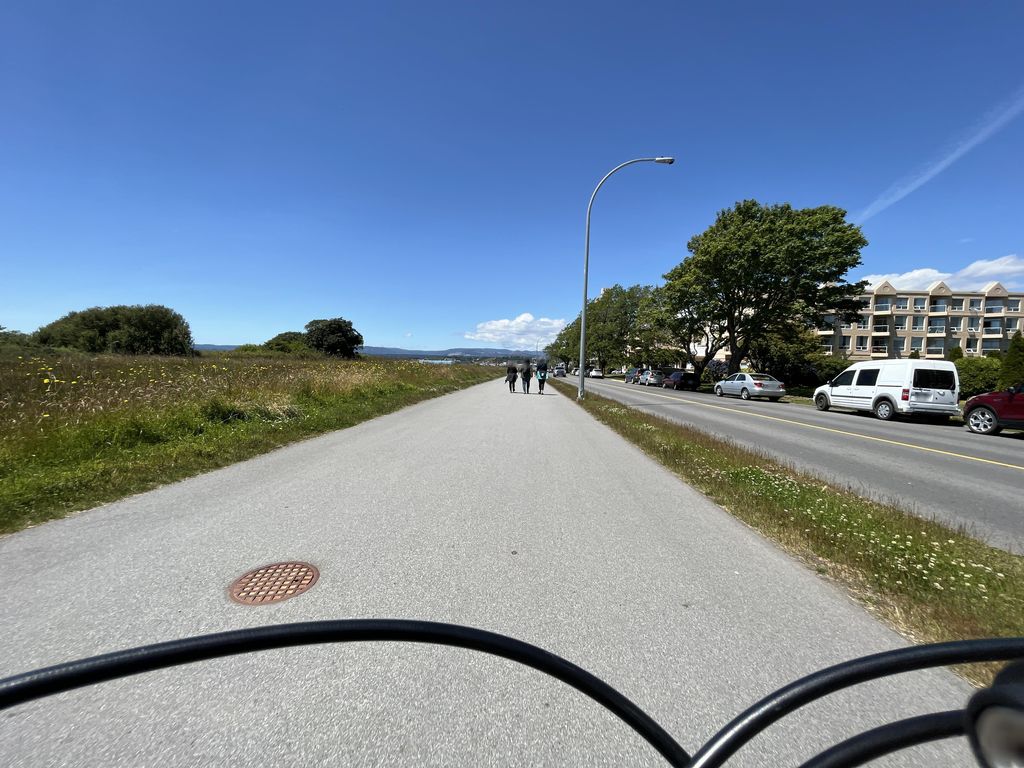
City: victoria